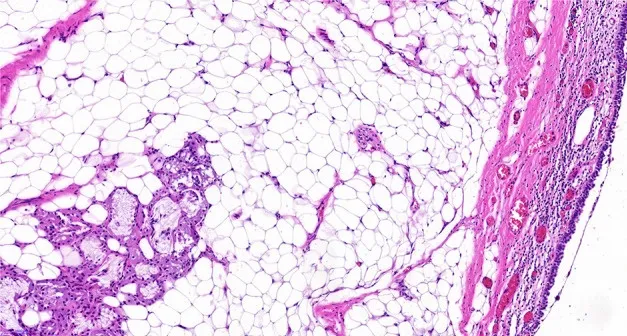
The tumor was a hamartoma largely comprising mature fat cells.
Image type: pathology (h&e)